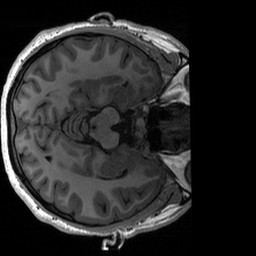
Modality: T1w
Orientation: axial
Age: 28
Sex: male